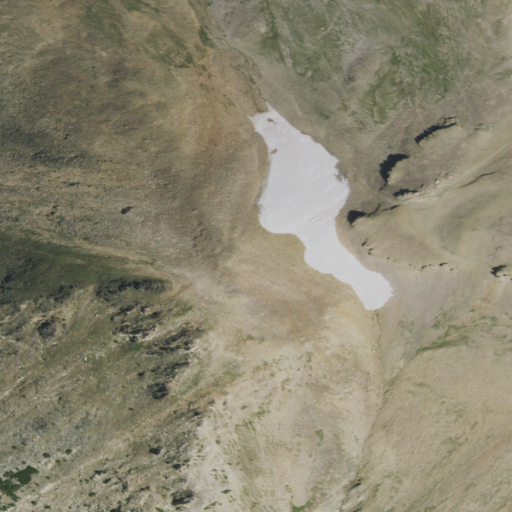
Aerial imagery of mountain in Wyoming named Doane Peak containing grassland, shrub, barren land, snow, and evergreen forest